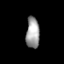
Tissue: prostate
Cell type: T cells
Senescence score: 0.2539
Nuclear area (px): 408
Mean DAPI intensity: 158.512